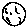
Label: moon